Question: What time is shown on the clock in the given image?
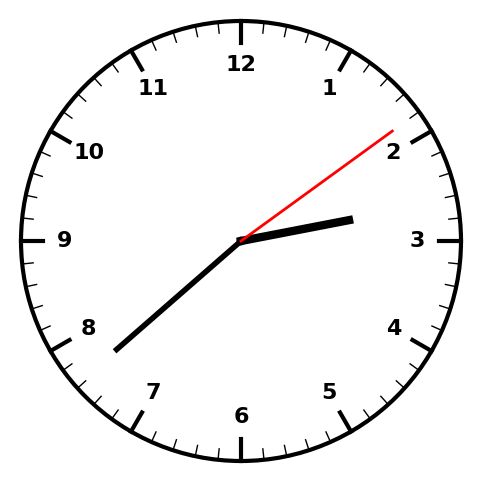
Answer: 02:38:09